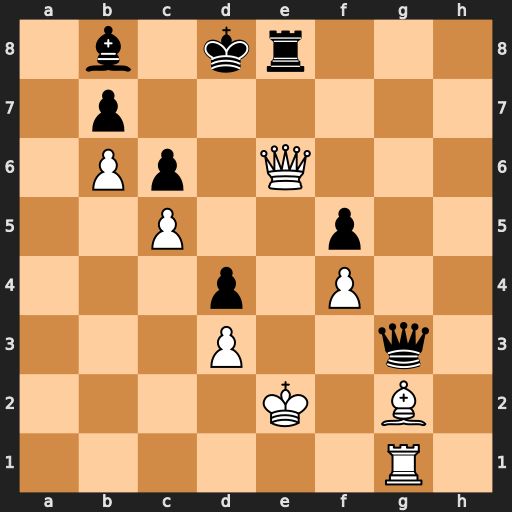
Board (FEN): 1b1kr3/1p6/1Pp1Q3/2P2p2/3p1P2/3P2q1/4K1B1/6R1
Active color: w
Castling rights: -
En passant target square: -
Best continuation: Qxe8+ Kxe8 Bxc6+ bxc6 Rxg3